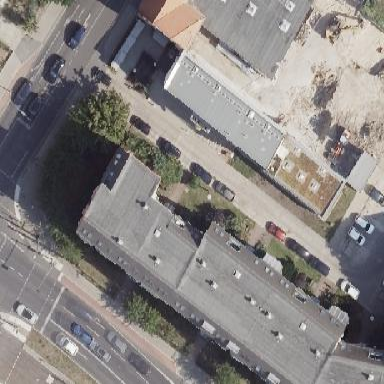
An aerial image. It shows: Apartment building with double saltbox roof shape.